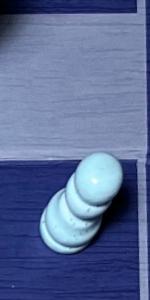
Label: Pawn_White